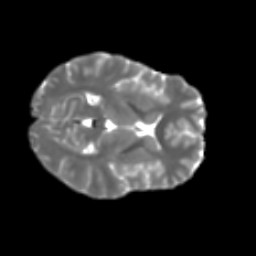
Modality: T2w
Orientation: axial
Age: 23
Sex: female
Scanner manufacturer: ge
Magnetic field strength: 3 T
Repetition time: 7.8 s
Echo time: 0.0606 s